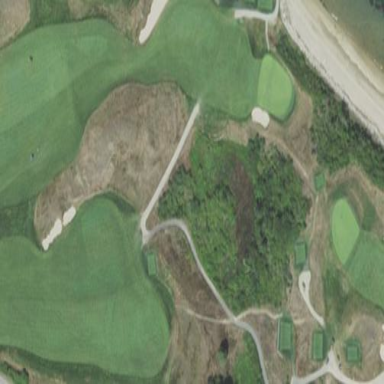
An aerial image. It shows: Grassy area designated as golf fairway.